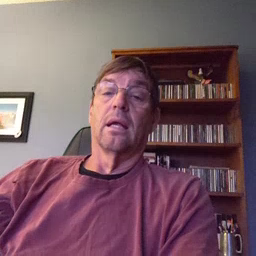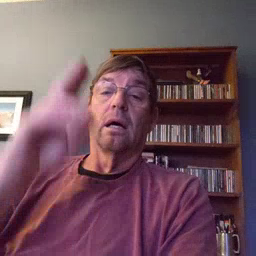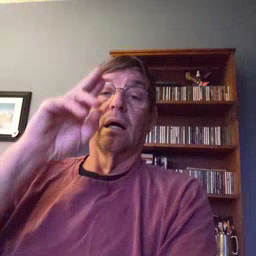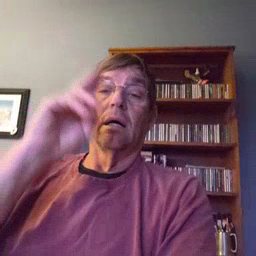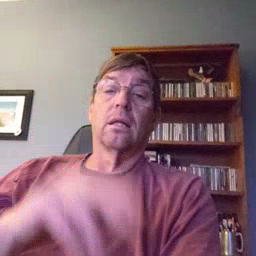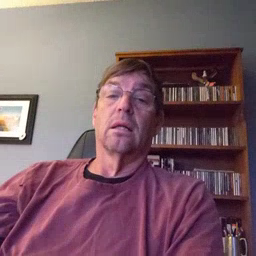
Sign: uncle